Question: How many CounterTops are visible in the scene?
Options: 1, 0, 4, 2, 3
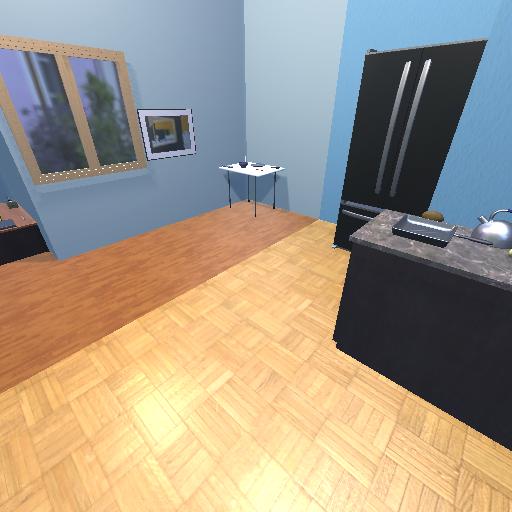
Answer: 1